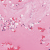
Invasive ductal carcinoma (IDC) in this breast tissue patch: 1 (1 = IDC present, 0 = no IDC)